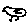
Label: bird